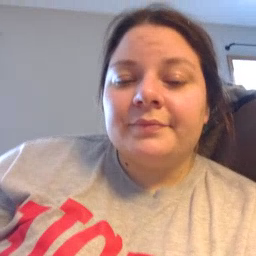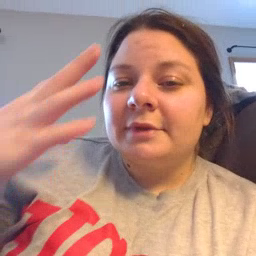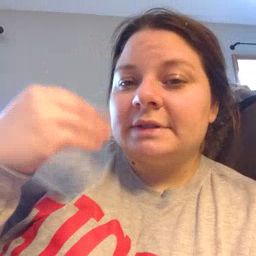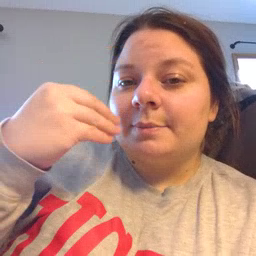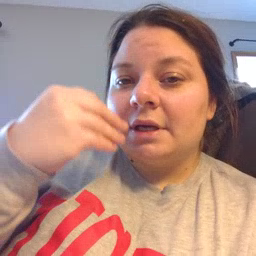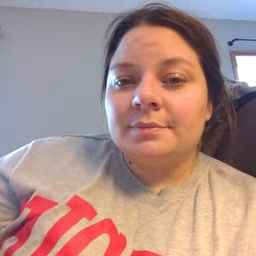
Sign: sleepy